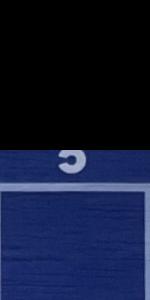
Label: Empty